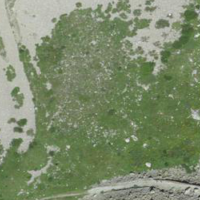
EUNIS habitat code: 48
Species observed at this site:
Cupido minimus